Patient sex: M
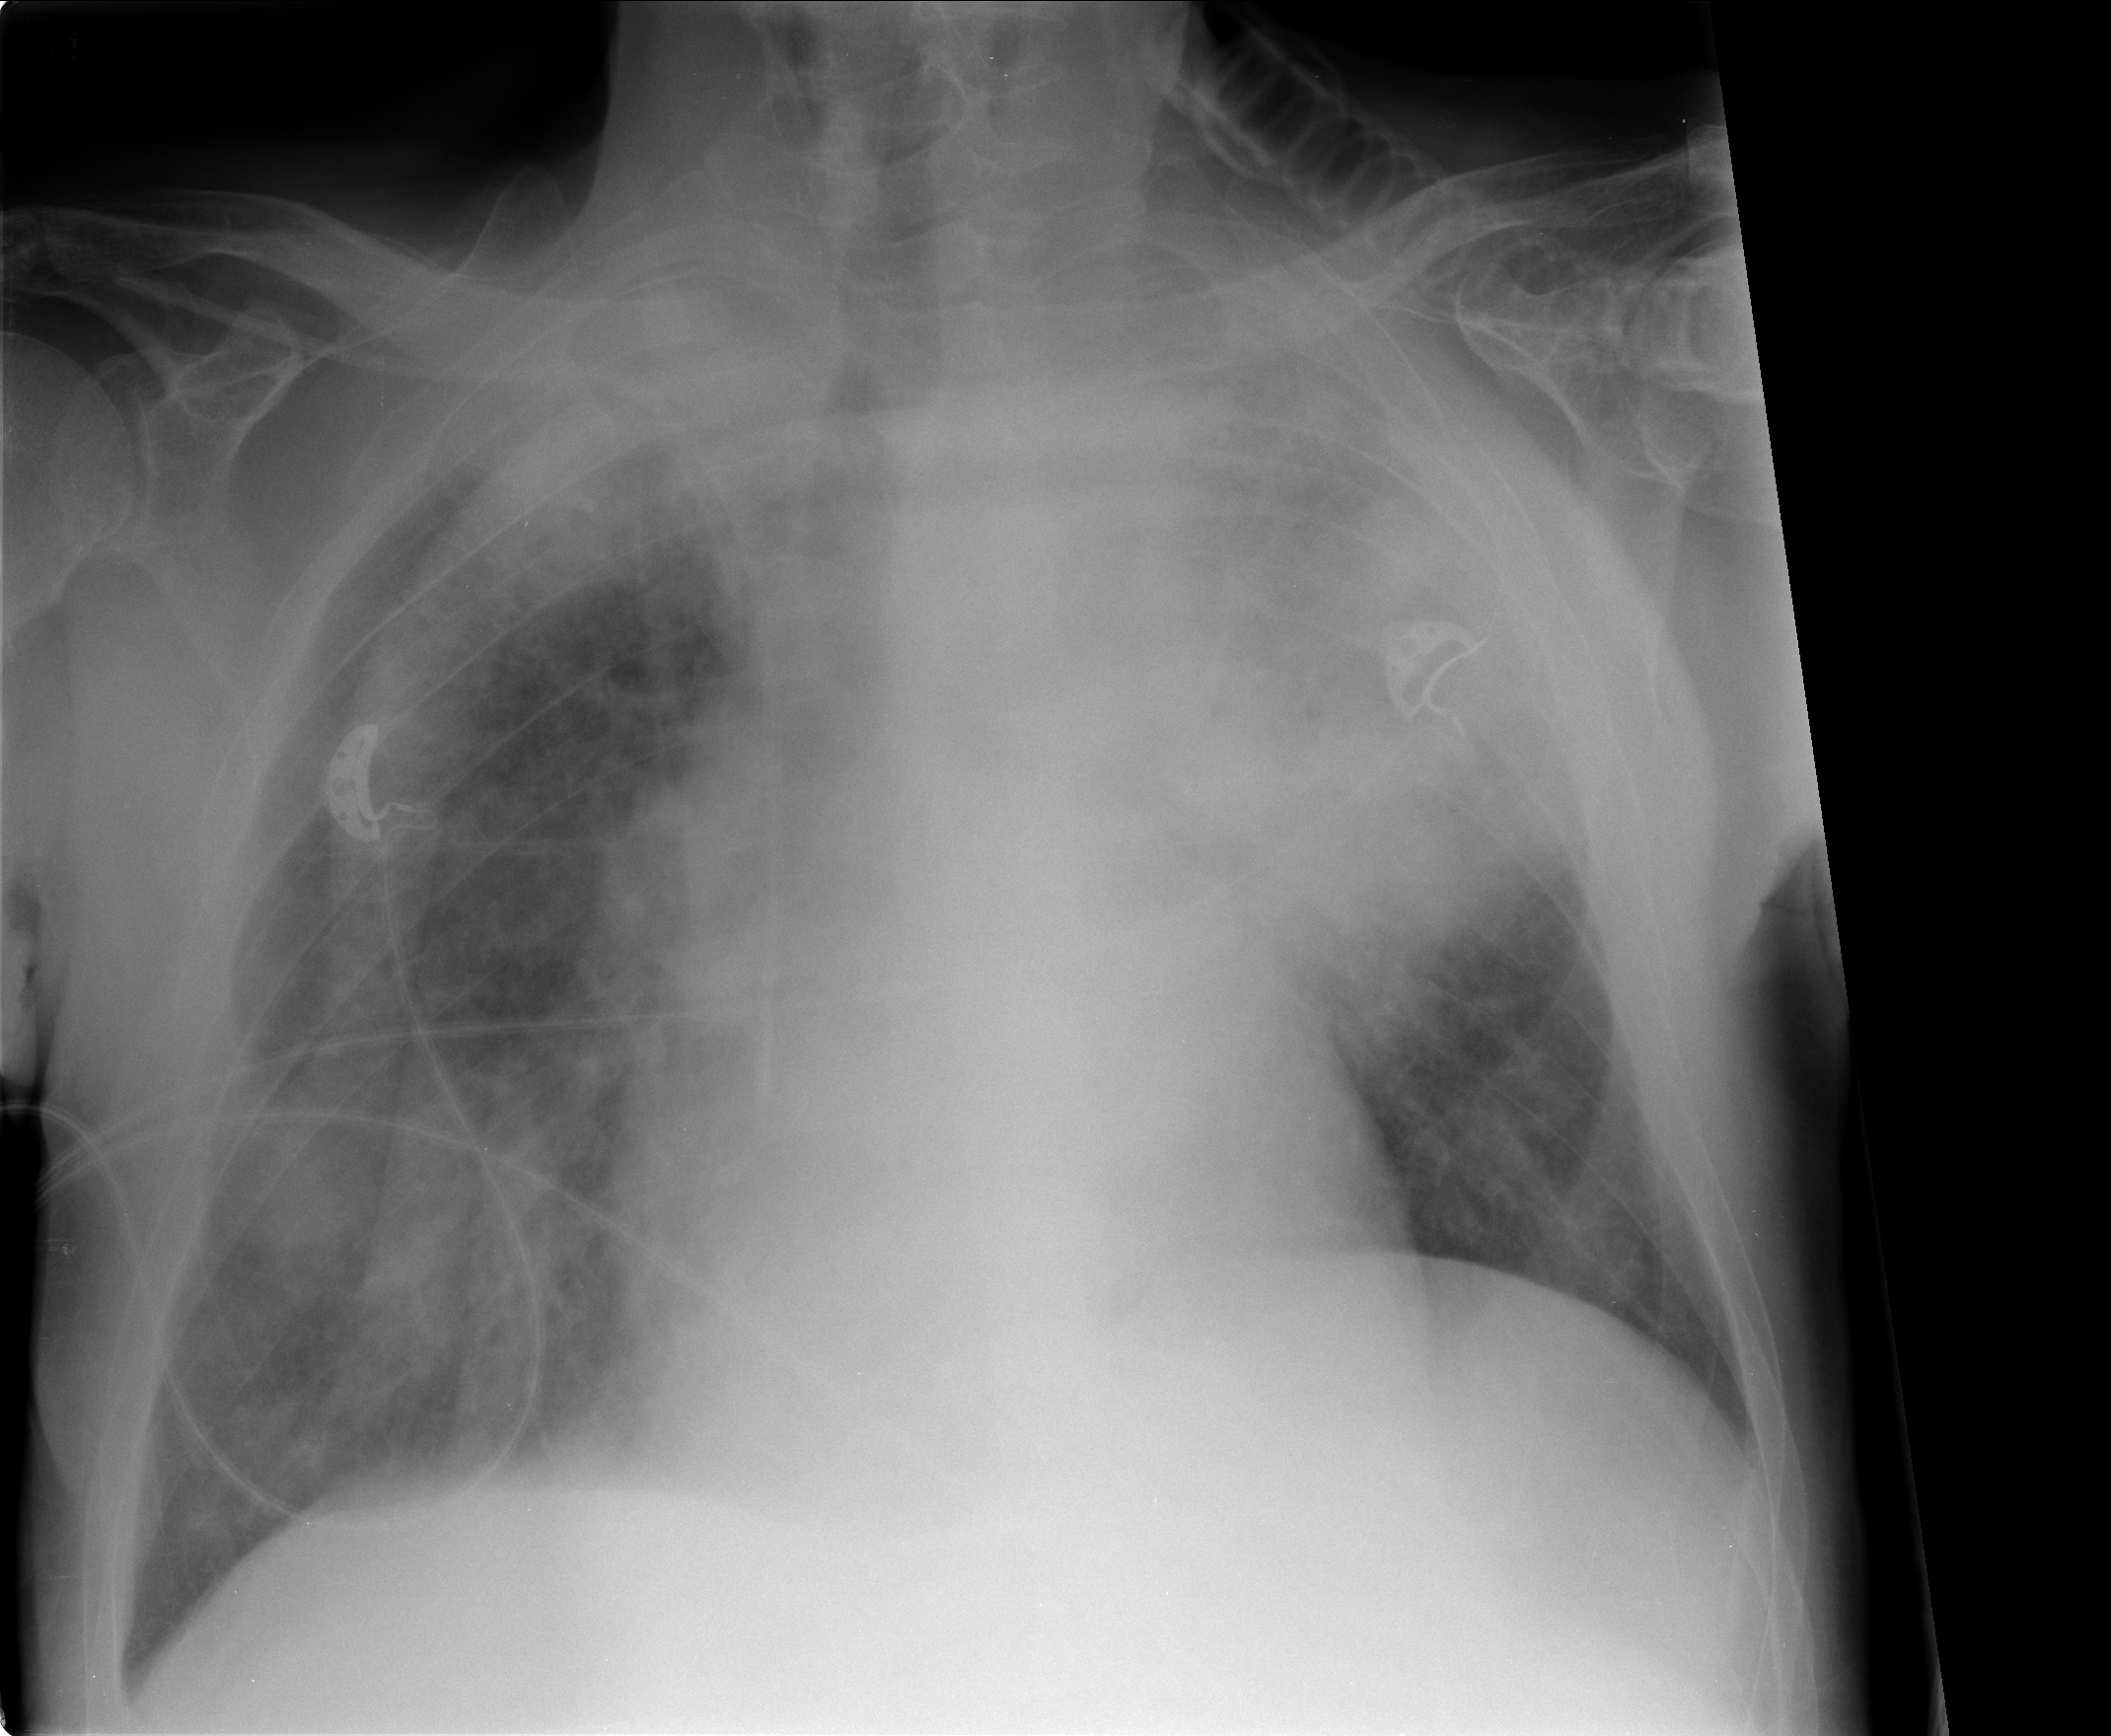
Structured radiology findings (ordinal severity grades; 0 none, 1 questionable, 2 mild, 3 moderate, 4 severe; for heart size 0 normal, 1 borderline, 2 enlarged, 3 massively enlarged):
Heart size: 0
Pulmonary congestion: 0
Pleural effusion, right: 0
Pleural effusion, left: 0
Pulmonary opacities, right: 3
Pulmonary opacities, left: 4
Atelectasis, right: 2
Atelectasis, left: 3